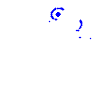
Particle: electron